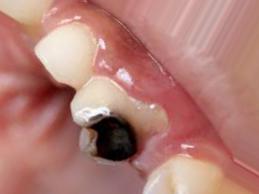
Condition: Caries